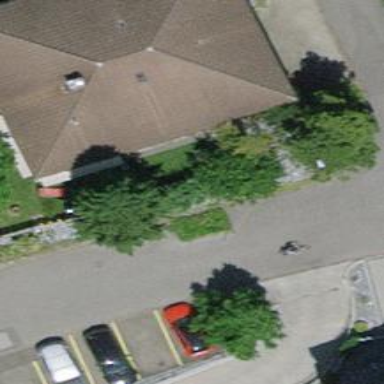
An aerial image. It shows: Residential road with asphalt surface and no sidewalk.